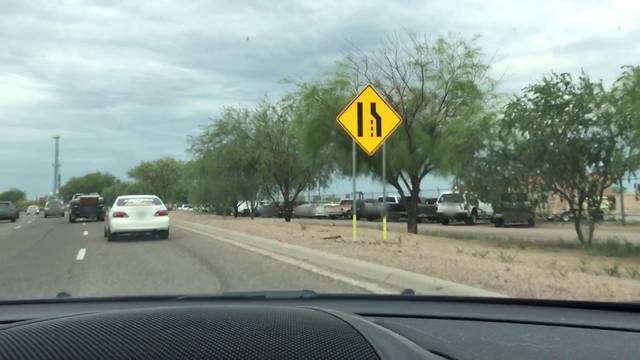
Region: United States
Coordinates: 33.456, -111.858